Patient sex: F
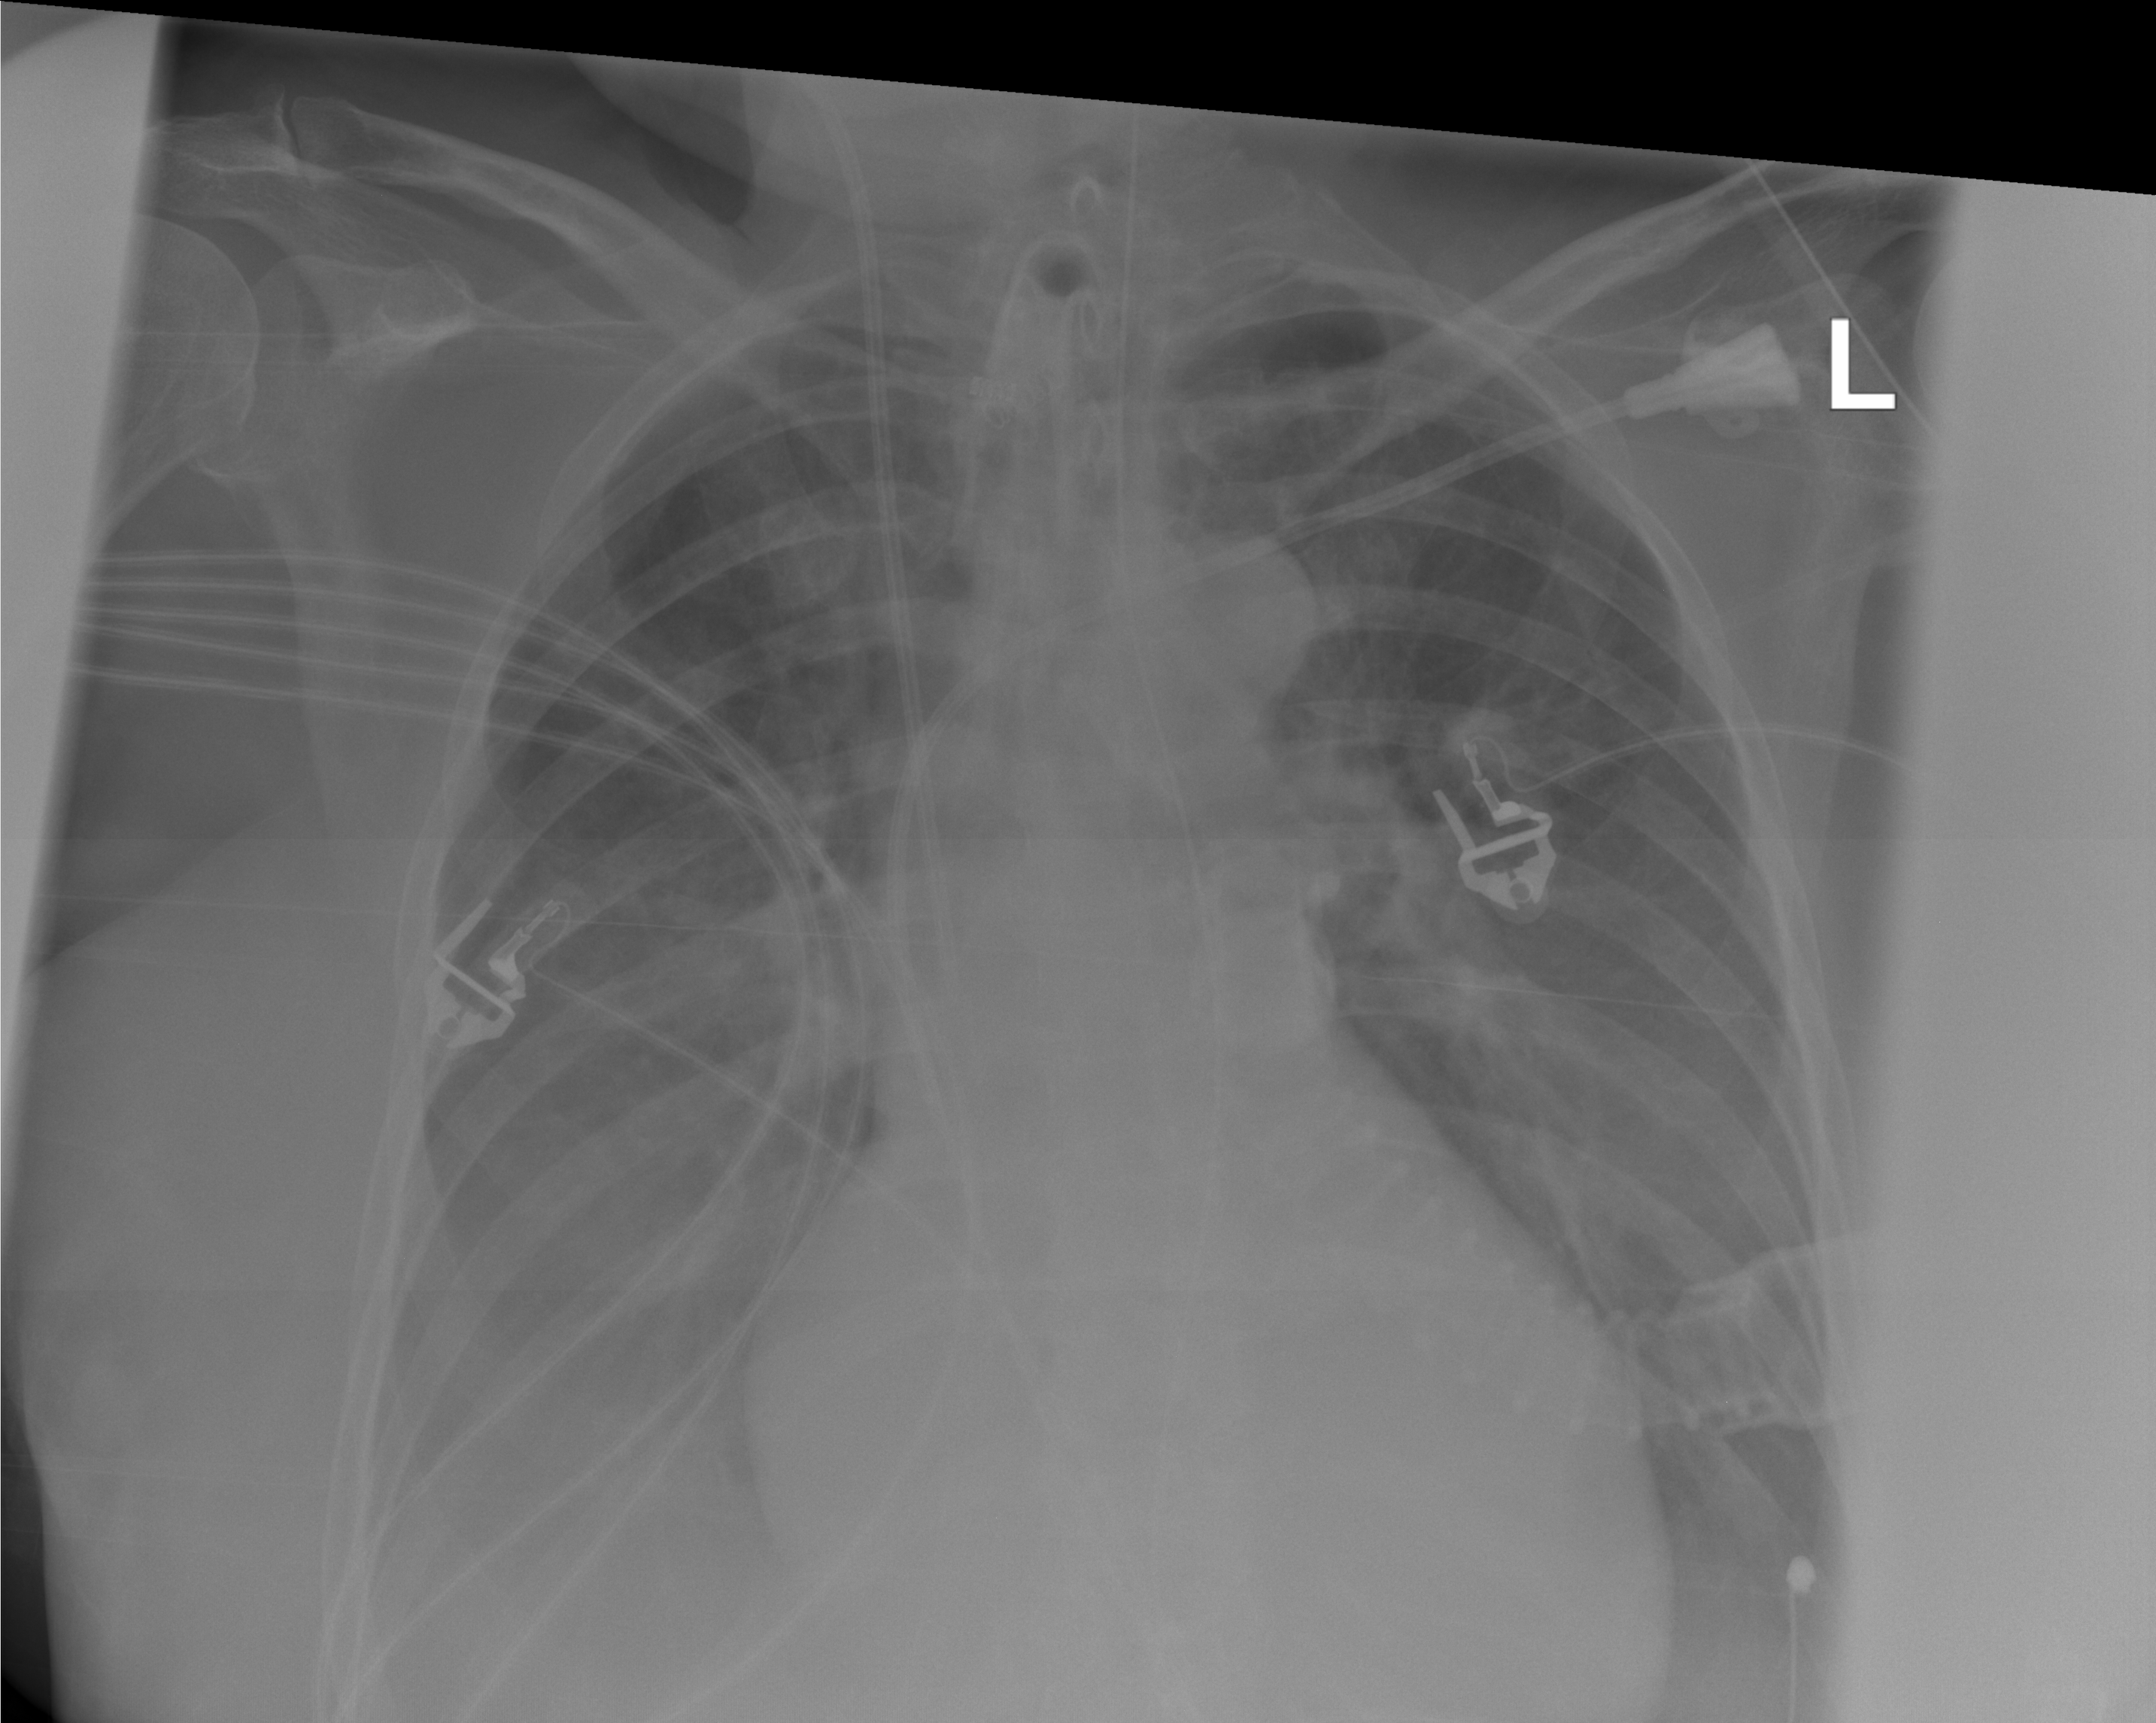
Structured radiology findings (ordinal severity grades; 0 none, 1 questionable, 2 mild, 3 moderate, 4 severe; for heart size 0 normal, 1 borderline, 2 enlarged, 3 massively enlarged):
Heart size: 2
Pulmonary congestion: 0
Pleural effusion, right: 0
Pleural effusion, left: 0
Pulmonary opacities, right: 0
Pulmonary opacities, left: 1
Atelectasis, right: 0
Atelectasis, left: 0